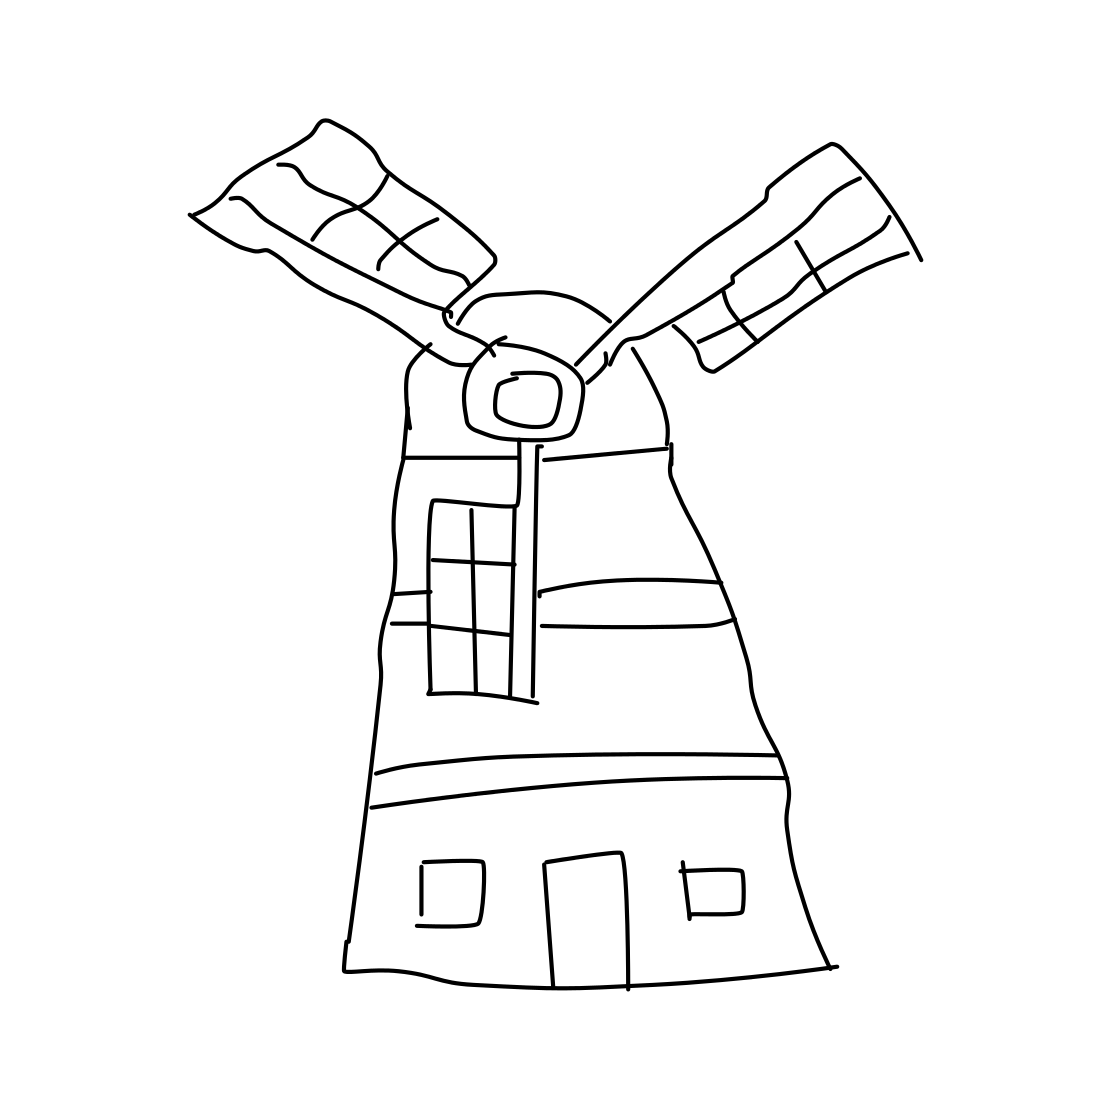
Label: windmill